Question: I have a <URL> in JSON format. I want the data in the jqGrid to be exported into Excel format.
Till now I saw this <URL> which gives me an error in IE ''o.url is null or not an object' grid.import.js'
Also I saw <URL> where on the tool tip of export button it says 'Export To Excel' but the file saved is in xml format.
So I would like any suggestions that can either transform my JSON string into excel using javascript or jquery plugin or using jqgrid's inbuilt feature.
My jqGrid

My jqGrid Code
'''
grid = jQuery("#list2");
grid.jqGrid({
datastr : comparePatchData,
datatype: 'jsonstring',
colNames:['Name',starheader, header1, header2],
colModel:[
{name:'elementName',index:'elementName', width:90},
{name:'isPrasentinXml1',index:'isPrasentinXml1', width:100, align:'center', formatter: patchPresent},
{name:'isPrasentinXml2',index:'isPrasentinXml2', width:100, align:'center', formatter: patchPresent},
{name:'isPrasentinXml3',index:'isPrasentinXml3', width:100, align:'center', formatter: patchPresent}
],
pager : '#gridpager2',
rowNum:12,
scrollOffset:0,
height: 320,
autowidth:true,
viewrecords: true,
gridview: true,
loadonce:true,
jsonReader: {
repeatitems: false,
page: function() { return 1; },
root: "response"
},
subGrid: true,
// define the icons in subgrid
subGridOptions: {
"plusicon" : "ui-icon-triangle-1-e",
"minusicon" : "ui-icon-triangle-1-s",
"openicon" : "ui-icon-arrowreturn-1-e",
//expand all rows on load
"expandOnLoad" : false
},
subGridRowExpanded: function(subgrid_id, row_id) {
//console.info(subgrid_id+", "+row_id);
var subgrid_table_id, pager_id, iData = -1;
subgrid_table_id = subgrid_id+"_t";
//pager_id = "p_"+subgrid_table_id;
$("#"+subgrid_id).html("<table id='"+subgrid_table_id+"' style='overflow-y:auto' class='scroll'></table><div id='"+pager_id+"' class='scroll'></div>");
$.each(comparePatchData.response,function(i,item){
if(item.id === row_id) {
iData = i;
return false;
}
});
if (iData == -1) {
return; // no data for the subgrid
}
jQuery("#"+subgrid_table_id).jqGrid({
datastr : comparePatchData.response[iData],
datatype: 'jsonstring',
colNames: ['Name','Value1','Value2','Value3'],
colModel: [
{name:"name",index:"name",width:90},
{name:"firstValue",index:"firstValue",width:100},
{name:"secondValue",index:"secondValue",width:100},
{name:"thirdValue",index:"thirdValue",width:100}
],
rowNum:10,
//pager: pager_id,
sortname: 'name',
sortorder: "asc",
height: 'auto',
autowidth:true,
jsonReader: {
repeatitems: false,
//page: function() { return 1; },
root: "attribute"
}
});
jQuery("#"+subgrid_table_id).jqGrid('navGrid',{edit:false,add:false,del:false});
}
});
grid.jqGrid('navGrid','#gridpager2',{add:false,edit:false,del:false});
grid.jqGrid('navButtonAdd','#gridpager2',{
caption:"Export to Excel",
onClickButton : function () {
jQuery("#list2").excelExport();
}
});
'''
Part of my Json
'''
{
"response": [
{
"id": "1",
"elementName": "libgtop2-devel-2.14.4-3.el5",
"subCategory": "patch",
"isEqual": false,
"isPrasentinXml1": false,
"isPrasentinXml2": false,
"isPrasentinXml3": true,
"attribute": [
{
"name": "name",
"thirdValue": "libgtop2-devel-2.14.4-3.el5"
}
]
},
{
"id": "2",
"elementName": "ifd-egate-0.05-15",
"subCategory": "patch",
"isEqual": false,
"isPrasentinXml1": false,
"isPrasentinXml2": false,
"isPrasentinXml3": true,
"attribute": [
{
"name": "name",
"thirdValue": "ifd-egate-0.05-15"
}
]
},
{
"id": "3",
"elementName": "libXScrnSaver-devel-1.1.0-3.1",
"subCategory": "patch",
"isEqual": false,
"isPrasentinXml1": false,
"isPrasentinXml2": false,
"isPrasentinXml3": true,
"attribute": [
{
"name": "name",
"thirdValue": "libXScrnSaver-devel-1.1.0-3.1"
}
]
},
{
"id": "4",
"elementName": "kde-i18n-Chinese-Big5-3.5.4-1",
"subCategory": "patch",
"isEqual": false,
"isPrasentinXml1": true,
"isPrasentinXml2": true,
"isPrasentinXml3": true,
"attribute": [
{
"name": "name",
"firstValue": "kde-i18n-Chinese-Big5-3.5.4-1",
"secondValue": "kde-i18n-Chinese-Big5-3.5.4-1"
}
]
},
{
"id": "5",
"elementName": "cpio-2.6-20",
"subCategory": "patch",
"isEqual": false,
"isPrasentinXml1": true,
"isPrasentinXml2": true,
"isPrasentinXml3": true,
"attribute": [
{
"name": "name",
"firstValue": "cpio-2.6-20",
"secondValue": "cpio-2.6-20",
"thirdValue": "cpio-2.6-20"
}
]
},
{
"id": "6",
"elementName": "grep-2.5.1-54.2.el5",
"subCategory": "patch",
"isEqual": false,
"isPrasentinXml1": true,
"isPrasentinXml2": true,
"isPrasentinXml3": true,
"attribute": [
{
"name": "name",
"firstValue": "grep-2.5.1-54.2.el5",
"secondValue": "grep-2.5.1-54.2.el5",
"thirdValue": "grep-2.5.1-54.2.el5"
}
]
},
{
"id": "7",
"elementName": "avahi-compat-libdns_sd-0.6.16-1.el5",
"subCategory": "patch",
"isEqual": false,
"isPrasentinXml1": true,
"isPrasentinXml2": true,
"isPrasentinXml3": true,
"attribute": [
{
"name": "name",
"firstValue": "avahi-compat-libdns_sd-0.6.16-1.el5",
"secondValue": "avahi-compat-libdns_sd-0.6.16-1.el5",
"thirdValue": "avahi-compat-libdns_sd-0.6.16-1.el5"
}
]
},
{
"id": "8",
"elementName": "gpm-devel-1.20.1-74.1",
"subCategory": "patch",
"isEqual": false,
"isPrasentinXml1": true,
"isPrasentinXml2": true,
"isPrasentinXml3": true,
"attribute": [
{
"name": "name",
"firstValue": "gpm-devel-1.20.1-74.1",
"secondValue": "gpm-devel-1.20.1-74.1",
"thirdValue": "gpm-devel-1.20.1-74.1"
}
]
},
{
"id": "9",
"elementName": "esc-1.0.0-39.el5",
"subCategory": "patch",
"isEqual": false,
"isPrasentinXml1": false,
"isPrasentinXml2": false,
"isPrasentinXml3": true,
"attribute": [
{
"name": "name",
"thirdValue": "esc-1.0.0-39.el5"
}
]
},
{
"id": "10",
"elementName": "kde-i18n-Spanish-3.5.4-1",
"subCategory": "patch",
"isEqual": false,
"isPrasentinXml1": true,
"isPrasentinXml2": true,
"isPrasentinXml3": true,
"attribute": [
{
"name": "name",
"firstValue": "kde-i18n-Spanish-3.5.4-1",
"secondValue": "kde-i18n-Spanish-3.5.4-1"
}
]
}
]
}
'''
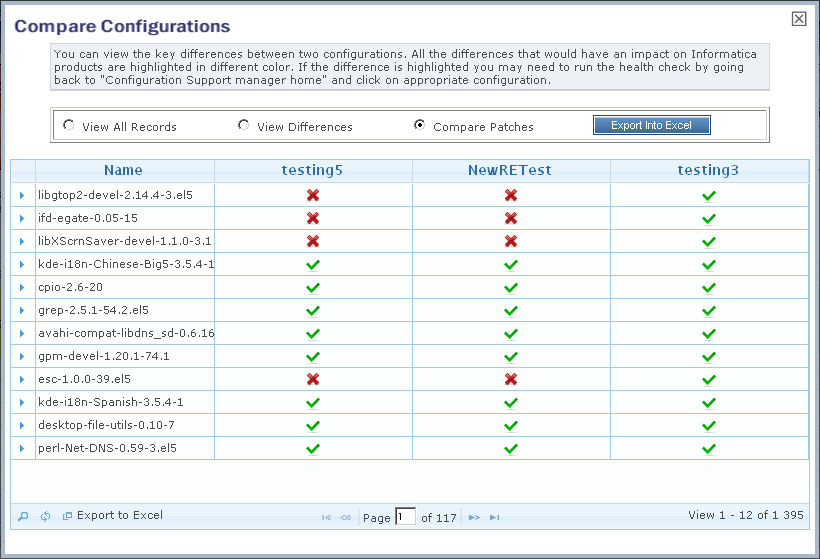
Answer: You don't have to export a file using the Excel format in order to get the data into Excel. It is generally much easier to export to 'CSV'. 'CSV' files should be associated with Excel by default, so it should have the Excel icon by it and everything. 'XML' would work the same way, I think, but the 'CSV' format is much lighter, and does the same job in this case. Converting 'JSON' to 'CSV' is simple:
'''
var response = JSON.parse(responseJSON).response;
var csv = arrayToCSV(response);
function arrayToCSV(arr) {
var columnNames = [];
var rows = [];
for (var i=0, len=arr.length; i<len; i++) {
// Each obj represents a row in the table
var obj = arr[i];
// row will collect data from obj
var row = [];
for (var key in obj) {
// Don't iterate through prototype stuff
if (!obj.hasOwnProperty(key)) continue;
// Collect the column names only once
if (i === 0) columnNames.push(prepareValueForCSV(key));
// Collect the data
row.push(prepareValueForCSV(obj[key]));
}
// Push each row to the main collection as csv string
rows.push(row.join(','));
}
// Put the columnNames at the beginning of all the rows
rows.unshift(columnNames.join(','));
// Return the csv string
return rows.join('
');
}
// This function allows us to have commas, line breaks, and double
// quotes in our value without breaking CSV format.
function prepareValueForCSV(val) {
val = '' + val;
// Escape quotes to avoid ending the value prematurely.
val = val.replace(/"/g, '""');
return '"' + val + '"';
}
'''